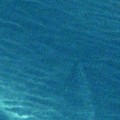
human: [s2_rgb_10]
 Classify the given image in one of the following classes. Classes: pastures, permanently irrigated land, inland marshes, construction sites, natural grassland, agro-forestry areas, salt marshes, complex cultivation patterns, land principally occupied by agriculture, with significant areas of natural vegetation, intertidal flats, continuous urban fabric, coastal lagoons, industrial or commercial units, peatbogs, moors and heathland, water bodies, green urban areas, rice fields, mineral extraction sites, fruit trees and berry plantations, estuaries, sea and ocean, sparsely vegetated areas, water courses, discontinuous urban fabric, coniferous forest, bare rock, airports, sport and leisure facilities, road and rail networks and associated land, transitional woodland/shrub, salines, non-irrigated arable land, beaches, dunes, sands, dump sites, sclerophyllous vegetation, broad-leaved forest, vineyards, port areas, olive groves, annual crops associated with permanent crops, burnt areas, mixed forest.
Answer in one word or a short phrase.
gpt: sea and ocean